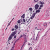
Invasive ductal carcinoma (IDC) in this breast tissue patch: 0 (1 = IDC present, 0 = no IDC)